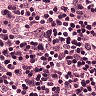
Metastatic tissue present: no